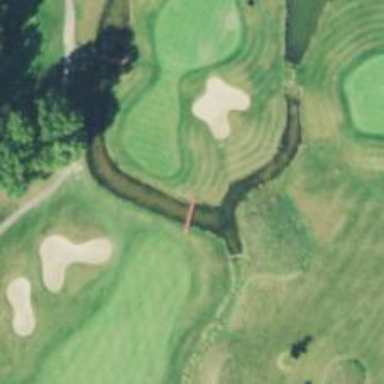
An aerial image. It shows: Path bridge over golf course.